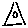
Label: triangle